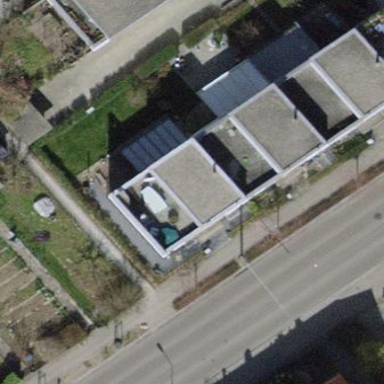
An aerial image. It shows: Semidetached house with flat roof.